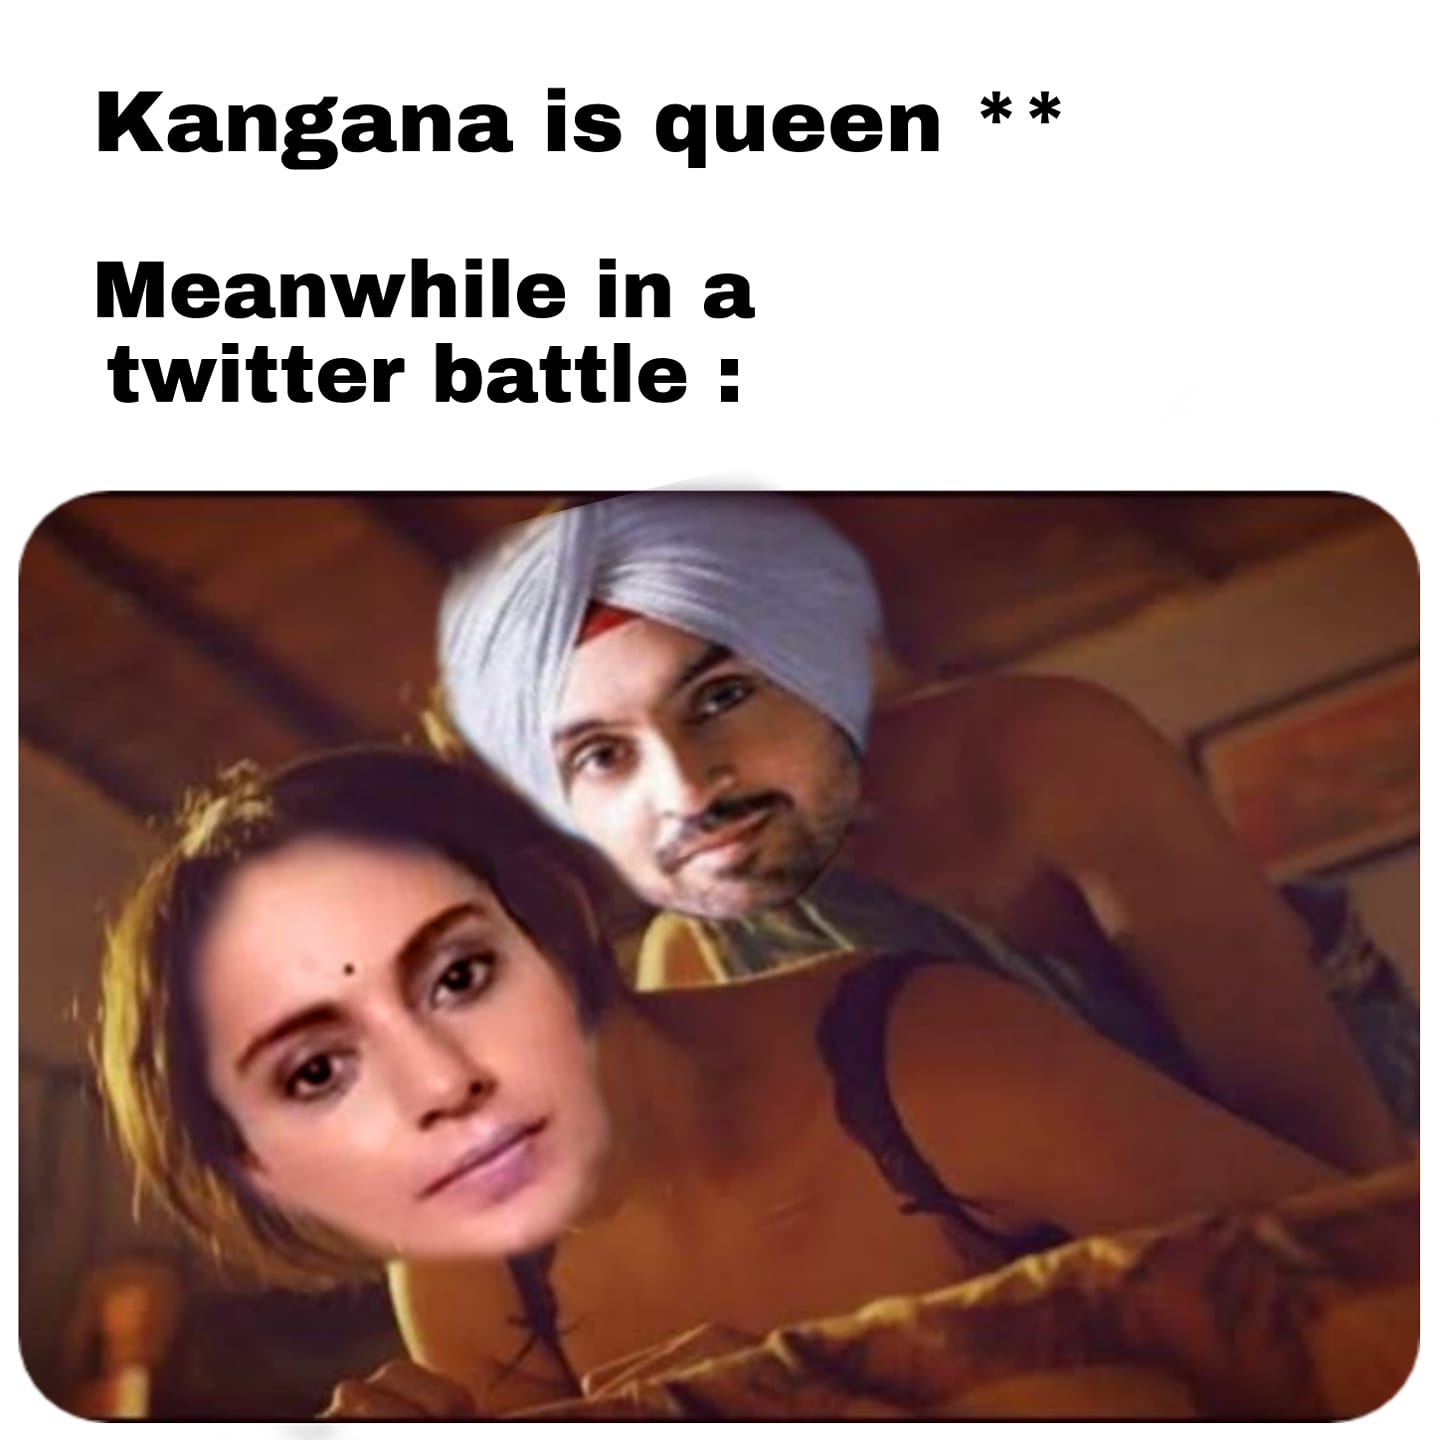
Caption: Kangana is queen **   Meanwhile in a twitter battle :
Label: hate